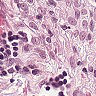
Metastatic tissue present: yes